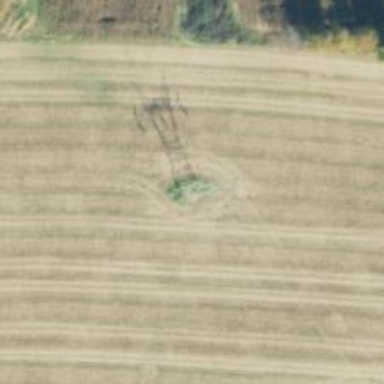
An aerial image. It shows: Lattice structure tower used for power transmission.